【题型】选择题　【知识点】立体几何　【难度】hard
如图，点 \(M,N\) 分别是正四面体 \(ABCD\) 棱 \(AB,CD\) 上的点，设 \(BM = x\)，直线 \(MN\) 与直线 \(BC\) 所成的角为 \(\theta\)，则对于以下两个命题，各选项判断正确的是（ ）

\vspace{1em}
\noindent
① 当 \(ND = 2CN\) 时，\(\theta\) 随着 \(x\) 的增大而减小；

\noindent
② 当 \(CN = 2ND\) 时，\(\theta\) 随着 \(x\) 的增大而增大。

\vspace{1em}
\noindent
A. ①②都是真命题 \quad B. ①是假命题，②是真命题

\noindent
C. ①是真命题，②是假命题 \quad D. ①②都是假命题
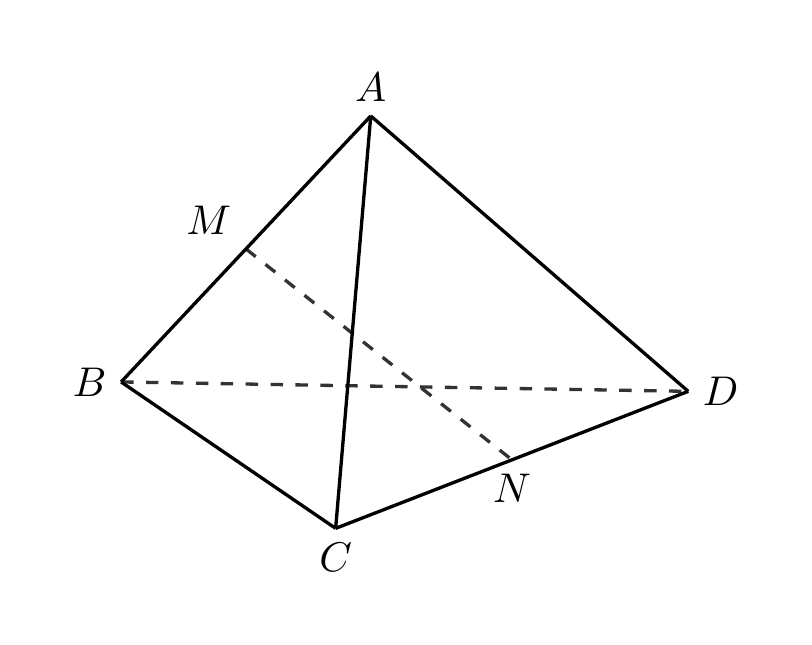
【解答】
【答案】\(\boldsymbol{B}\)

\vspace{1em}
\noindent
【分析】根据条件，分别做出异面直线的平面角，三角形中，利用余弦定理解出三边长，利用余弦定理表示出 \(\cos\theta\)，利用导数考查单调性即可。

\vspace{1em}
\noindent
【详解】
当 \(ND = 2CN\) 时，作 \(NF \parallel BC\) 交 \(BD\) 于 \(F\) 点，如图所示，

\(\therefore\) 直线 \(MN\) 与直线 \(BC\) 所成的角即为直线 \(MN\) 与直线 \(NF\) 所成的角，即 \(\angle MNF = \theta\)，

设正四面体的棱长为 \(3\)，则 \(CN = BF = 1\)，\(FN = 2\)。
在 \(\triangle MBF\) 中，由余弦定理可得
\[
MF^2 = BM^2 + BF^2 - 2BM \cdot BF \cdot \cos \angle MBF = x^2 + 1 - 2x\cos 60^\circ = x^2 + 1 - x,
\]
\(\therefore MF = \sqrt{x^2 - x + 1}\)。同理在 \(\triangle BCN\) 中，由余弦定理可得 \(BN = \sqrt{7}\)，\(\therefore AN = BN = \sqrt{7}\)。

在 \(\triangle ABN\) 中，由余弦定理可得：
\[
\cos \angle ABN = \frac{AB^2 + BN^2 - AN^2}{2AB \cdot BN} = \frac{BM^2 + BN^2 - MN^2}{2BM \cdot BN},
\]
化简可得 \(MN = \sqrt{x^2 - 3x + 7}\)。

所以在 \(\triangle FMN\) 中，有
\[
\cos\theta = \frac{5 - x}{2\sqrt{x^2 - 3x + 7}} = \frac{1}{2}\sqrt{1 + \frac{18 - 7x}{x^2 - 3x + 7}} \quad (x \in [0,3])
\]
令 \(f(x) = \frac{18 - 7x}{x^2 - 3x + 7}\)，则
\[
f'(x) = \frac{7x^2 - 36x + 5}{(x^2 - 3x + 7)^2},
\]
当 \(x \in [0,3]\) 时，\(f'(x)\) 有正有负，函数有增有减，所以 \(\theta\) 并非随 \(x\) 增大而减小，故①错误。

---

当 \(CN = 2ND\) 时，作 \(NE \parallel BC\) 交 \(BD\) 于 \(E\) 点，如图所示，

\(\therefore\) 直线 \(MN\) 与直线 \(BC\) 所成的角即为直线 \(MN\) 与直线 \(NE\) 所成的角，即 \(\angle MNE = \theta\)。

同样设正四面体的棱长为 \(3\)，则 \(CN = BF = 2\)，\(FN = 2\)，可求得 \(ME = \sqrt{x^2 - 2x + 4}\)，\(AN = BN = \sqrt{7}\)。

在 \(\triangle ABN\) 中，有
\[
\cos \angle ABN = \frac{9 + 7 - 7}{2 \times 2 \times \sqrt{7}} = \frac{3}{2\sqrt{7}},
\]
所以 \(MN^2 = x^2 + 7 - 2 \times x \times \sqrt{7} \times \frac{3}{2\sqrt{7}} = x^2 - 3x + 7\)，即 \(MN = \sqrt{x^2 - 3x + 7}\)。

所以在 \(\triangle MNE\) 中，有
\[
\cos\theta = \frac{4 - x}{2\sqrt{x^2 - 3x + 7}} = \frac{1}{2}\sqrt{1 + \frac{9 - 5x}{x^2 - 3x + 7}} \quad (x \in [0,3])
\]
令 \(f(x) = \frac{9 - 5x}{x^2 - 3x + 7}\)，则
\[
f'(x) = \frac{5x^2 - 18x - 8}{(x^2 - 3x + 7)^2} < 0,
\]
所以 \(f(x)\) 在定义域内单调递减，即 \(x\) 增大，\(f(x)\) 减小，即 \(\cos\theta\) 减小，从而 \(\theta\) 增大，故②正确。

\vspace{1em}
\noindent
故选：\(\boldsymbol{B}\)。

\vspace{1em}
\noindent
【点睛】关键点睛：做出异面直线 \(MN\) 与 \(BC\) 的平面角，利用余弦定理表达 \(\cos\theta\)，利用导数考查单调性
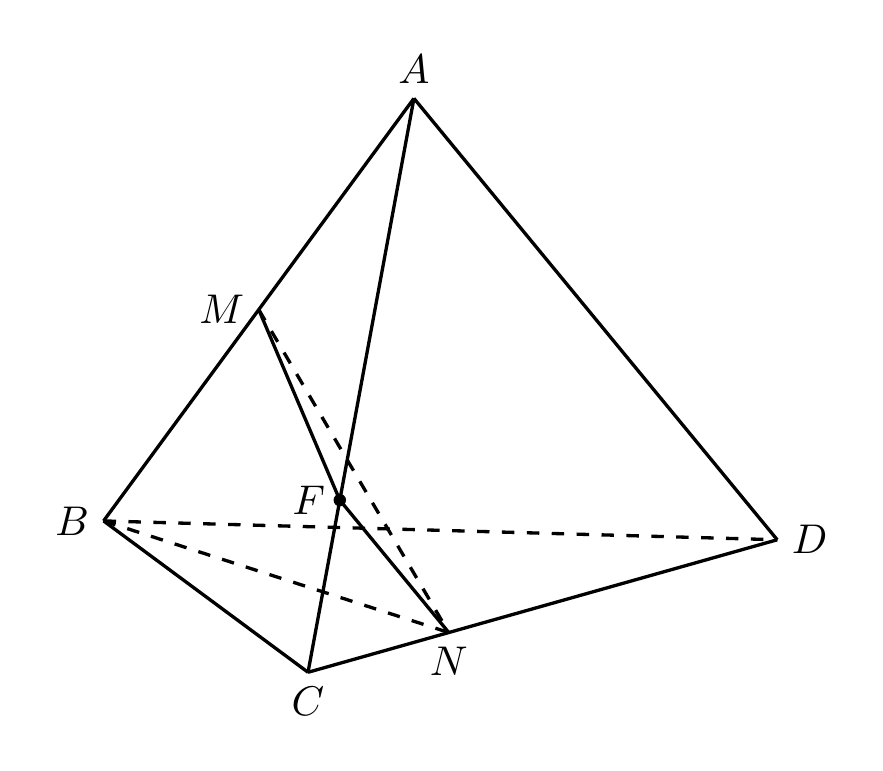
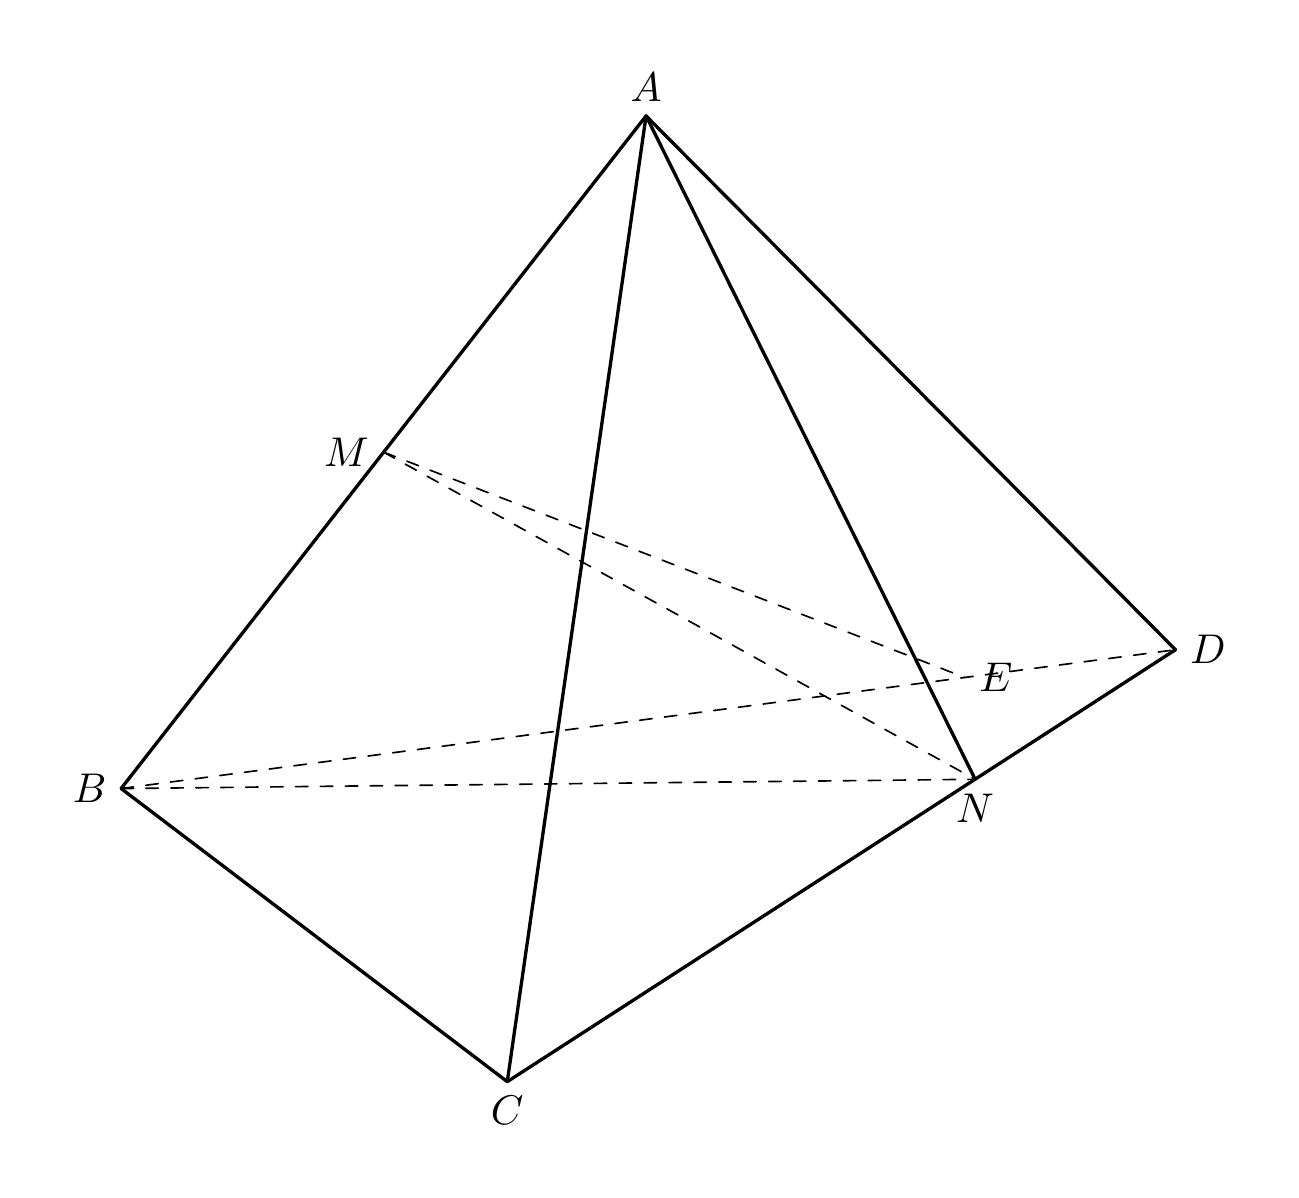